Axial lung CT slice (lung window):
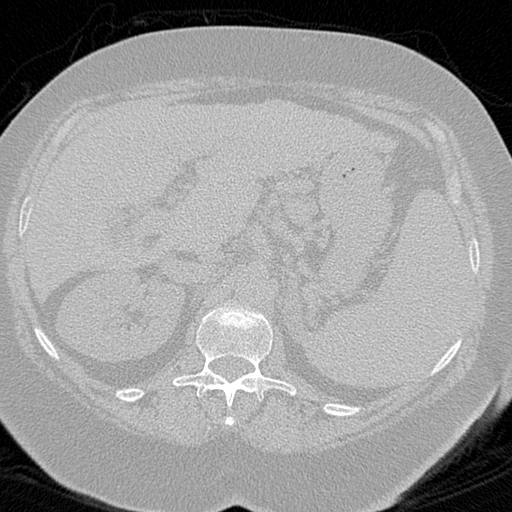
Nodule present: no